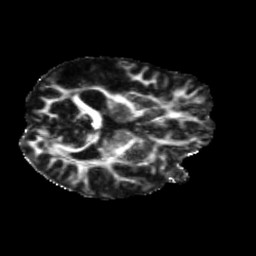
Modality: FA
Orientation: axial
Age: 47
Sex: male
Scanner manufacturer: siemens
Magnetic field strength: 3 T
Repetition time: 5.25 s
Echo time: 0.08 s